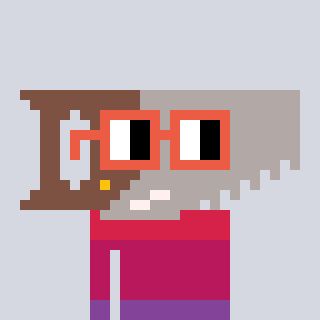
a pixel art character with square orange glasses, a saw-shaped head and a foggrey-colored body on a cool background